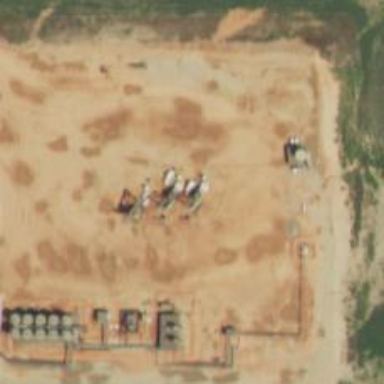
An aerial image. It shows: Petroleum well.